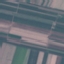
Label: AnnualCrop